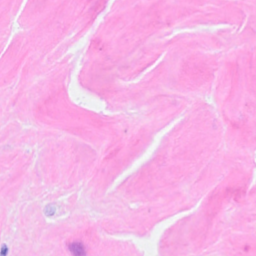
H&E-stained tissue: Breast